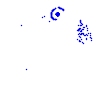
Particle: kaon